Question:
Can anyone please help me in choosing the suitable drug
the case:
patient A is suffering from
-
Drugs:
-
e.g., { class A } : For painkillers
but as you see class A contain 3 drugs , I want a formula which will choose the suitable drug ( number 3 ) and not 1 or 2 or any drug from other classifications.
I tried to use IF function after naming true , false cells
IF(OR(AND(hypertension=TRUE,D4=1),AND(kidneydisease=TRUE,C4=1),AND(liverdisease=TRUE,B4=1)),b5,b4)
I think this helps me to make sure that the drug is suitable , but if it isn't the one , how the formula should test the next one.
thank you.
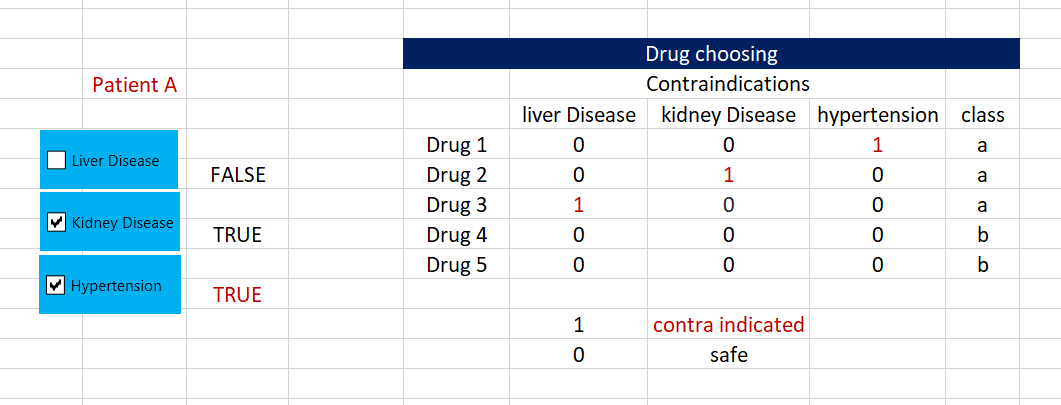
Answer: From the comments it is apparent that only someone with the requisite clinical knowledge can determine the class of drugs to be considered; accordingly the suggestion below uses a dropdown in cell 'I12' for the appropriately-qualified user to make this choice:
<URL>
As your version of Excel is unknown this proposal uses a helper column, coupled with conditional formatting (in order not to have an overly-long formula). The <URL> in cells 'K6:K10' is
'''
--NOT(MMULT($G$6:$I$10,--$D$7:$D$9))*($J$6:$J$10=I12)
'''
which returns either a 1 if the drug on that row is suitable, or a 0 otherwise.
Conditional formatting is then applied to the 'F6:J10' range to highlight the suitable drug(s):
<URL>
(to implement the conditional-formatting rule, on the tab of the ribbon, click on -> , and you will be presented with a window similar to the above (click on to define your highlight style))